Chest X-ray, AP view. Patient: 39 years old, sex F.
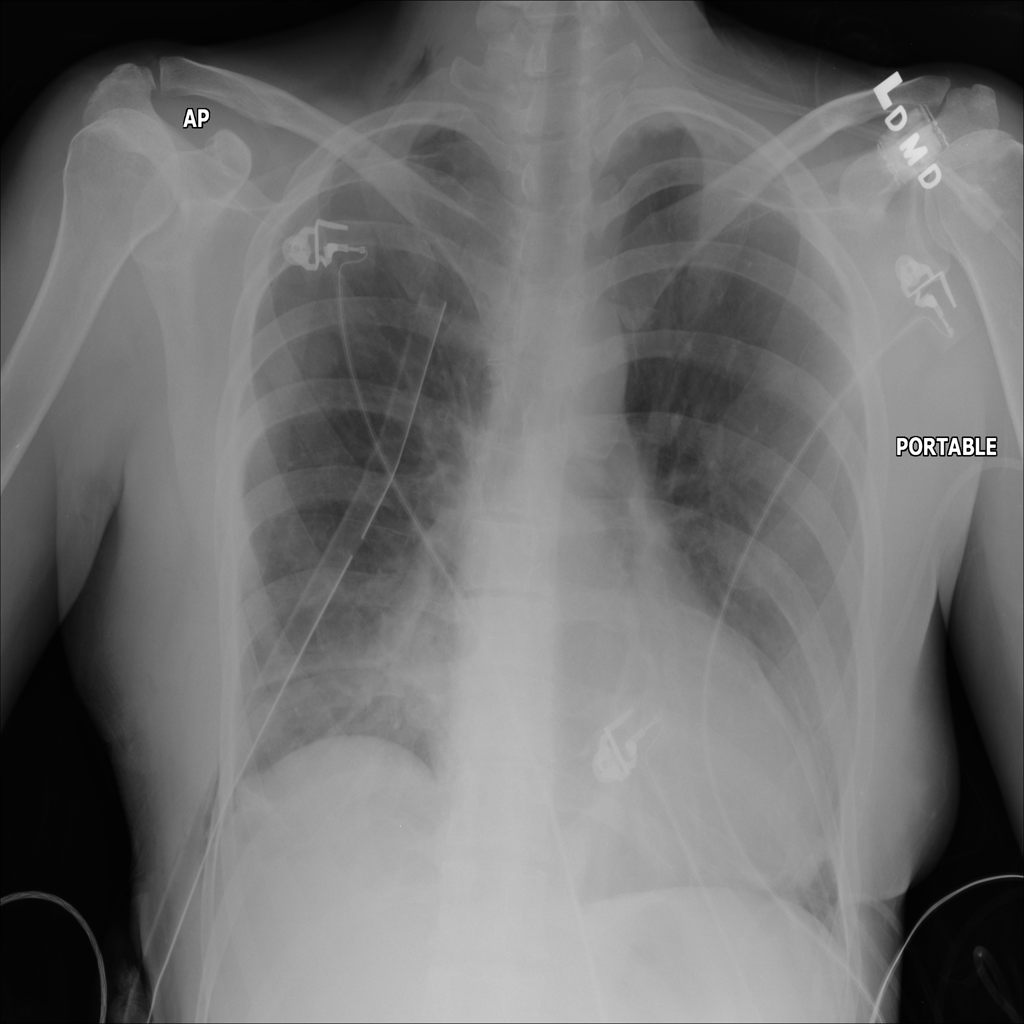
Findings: Atelectasis, Emphysema, Pneumothorax